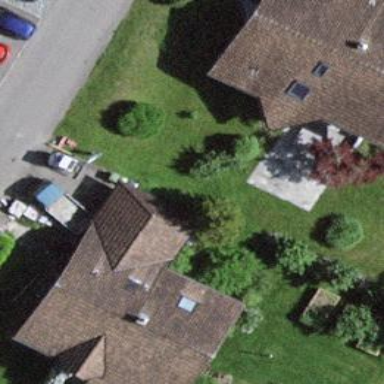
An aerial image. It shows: Detached building.